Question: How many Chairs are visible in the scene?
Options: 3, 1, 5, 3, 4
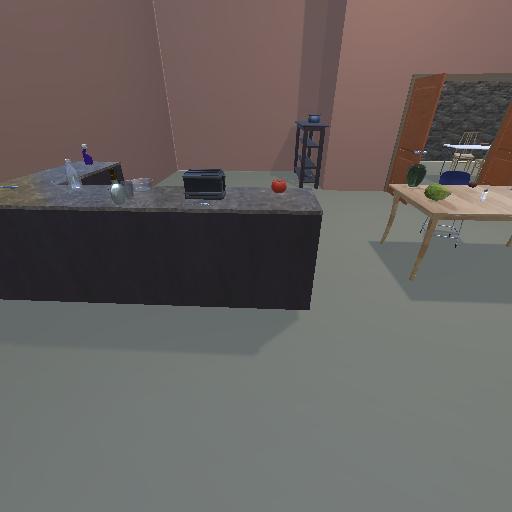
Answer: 3